Question: when I clone a remote url,this happends,how can I fix this,help

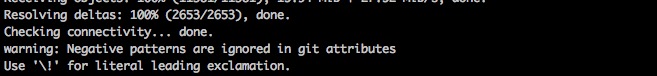
Answer: The message is clear : 'Negative patterns are ignored in git attributes'.
The <URL> says:
> Unlike '.gitignore', negative patterns are forbidden.
So the way to fix it is one of:
- '.gitattributes'-